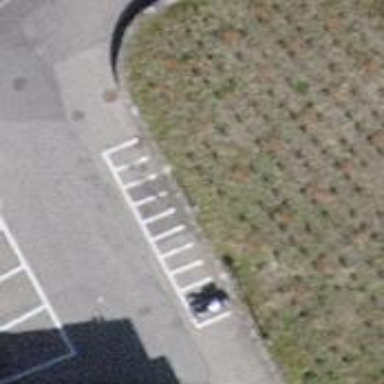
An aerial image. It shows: Floor bicycle parking area.